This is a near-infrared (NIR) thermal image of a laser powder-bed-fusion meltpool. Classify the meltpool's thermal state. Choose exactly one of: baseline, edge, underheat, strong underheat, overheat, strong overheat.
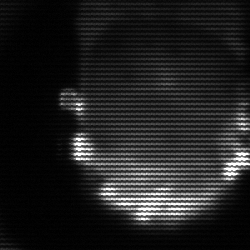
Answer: baseline